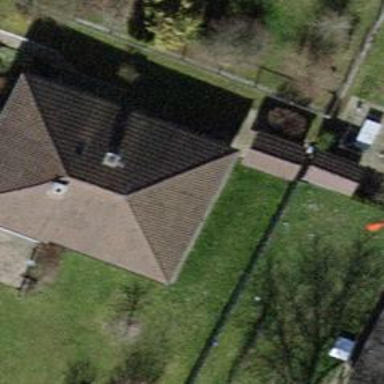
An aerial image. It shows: House with hipped roof.